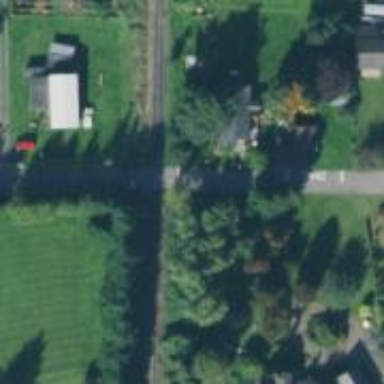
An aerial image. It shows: Level crossing where the road comes to stop. The crossing features saltire markings.